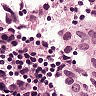
Metastatic tissue present: yes